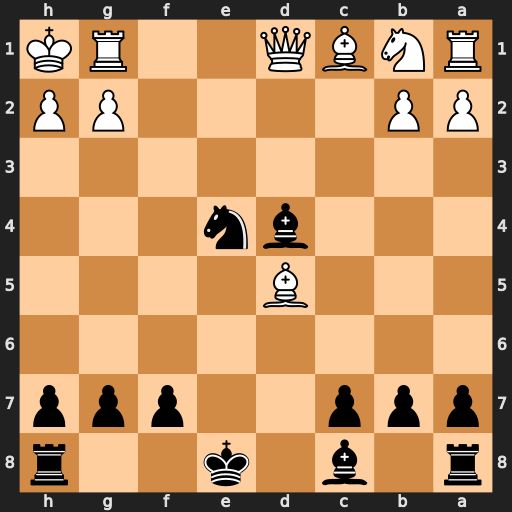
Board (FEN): r1b1k2r/ppp2ppp/8/3B4/3bn3/8/PP4PP/RNBQ2RK
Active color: b
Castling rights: kq
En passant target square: -
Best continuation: Nf2#